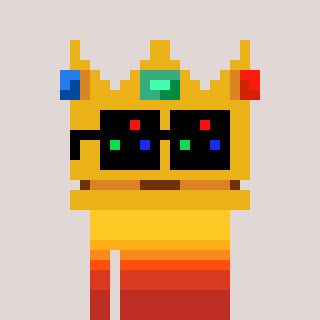
a pixel art character with square black sunglasses, a crown-shaped head and a gunk-colored body on a warm background